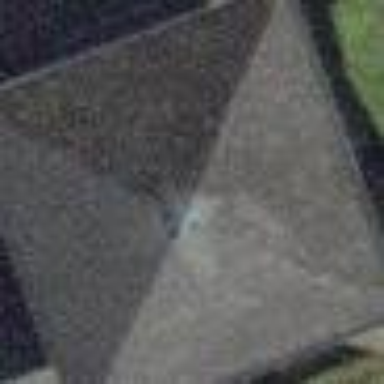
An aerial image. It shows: View of roof of building.